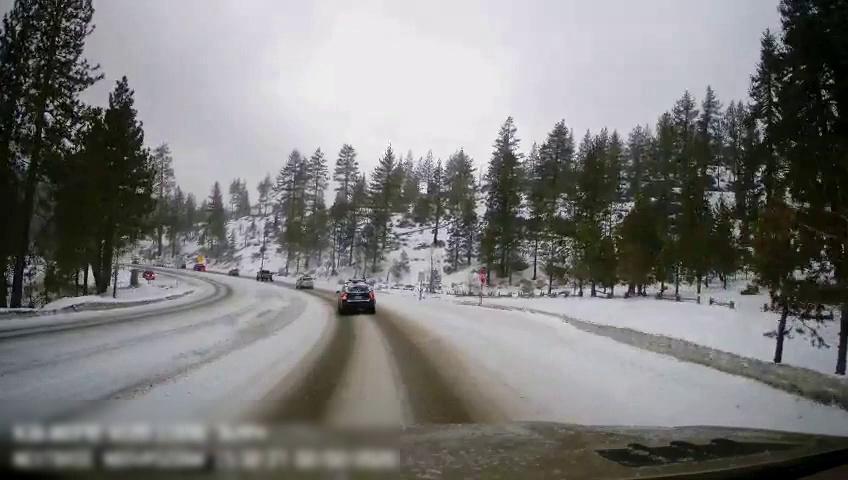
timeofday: Day
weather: Snowy
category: Drivable Space
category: Vehicles | Car
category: Vehicles | Truck
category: Vehicles | Car